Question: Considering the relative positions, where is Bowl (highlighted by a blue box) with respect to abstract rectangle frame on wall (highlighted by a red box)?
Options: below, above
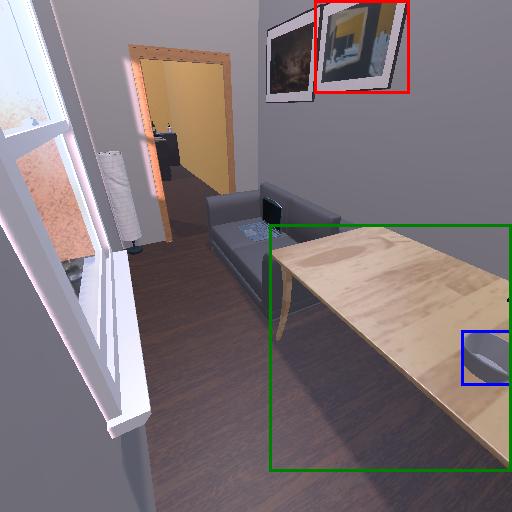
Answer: below